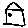
Label: house